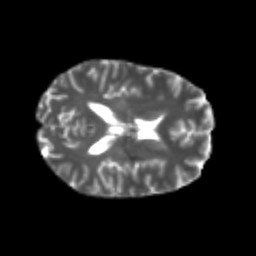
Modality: T2w
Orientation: axial
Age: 24
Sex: female
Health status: healthy
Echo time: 0.074 s